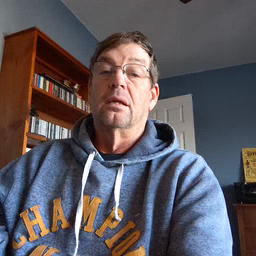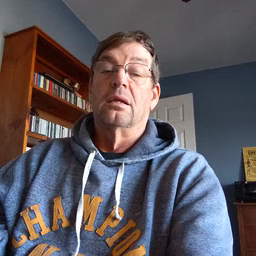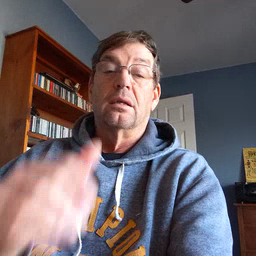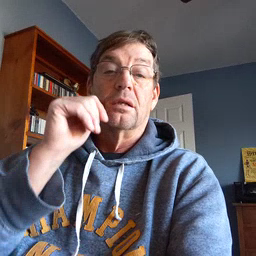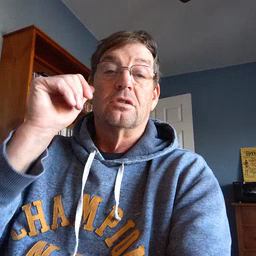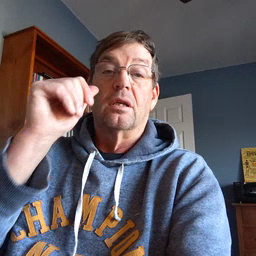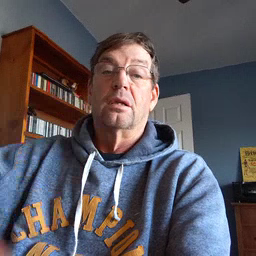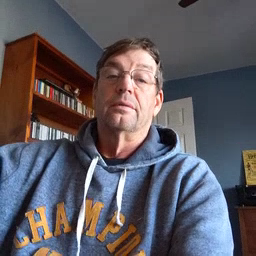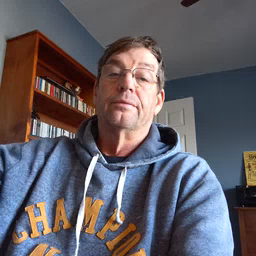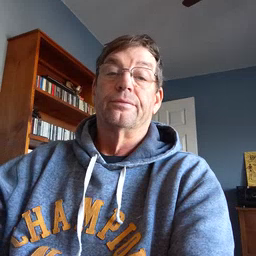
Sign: yesterday